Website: lowes
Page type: cart
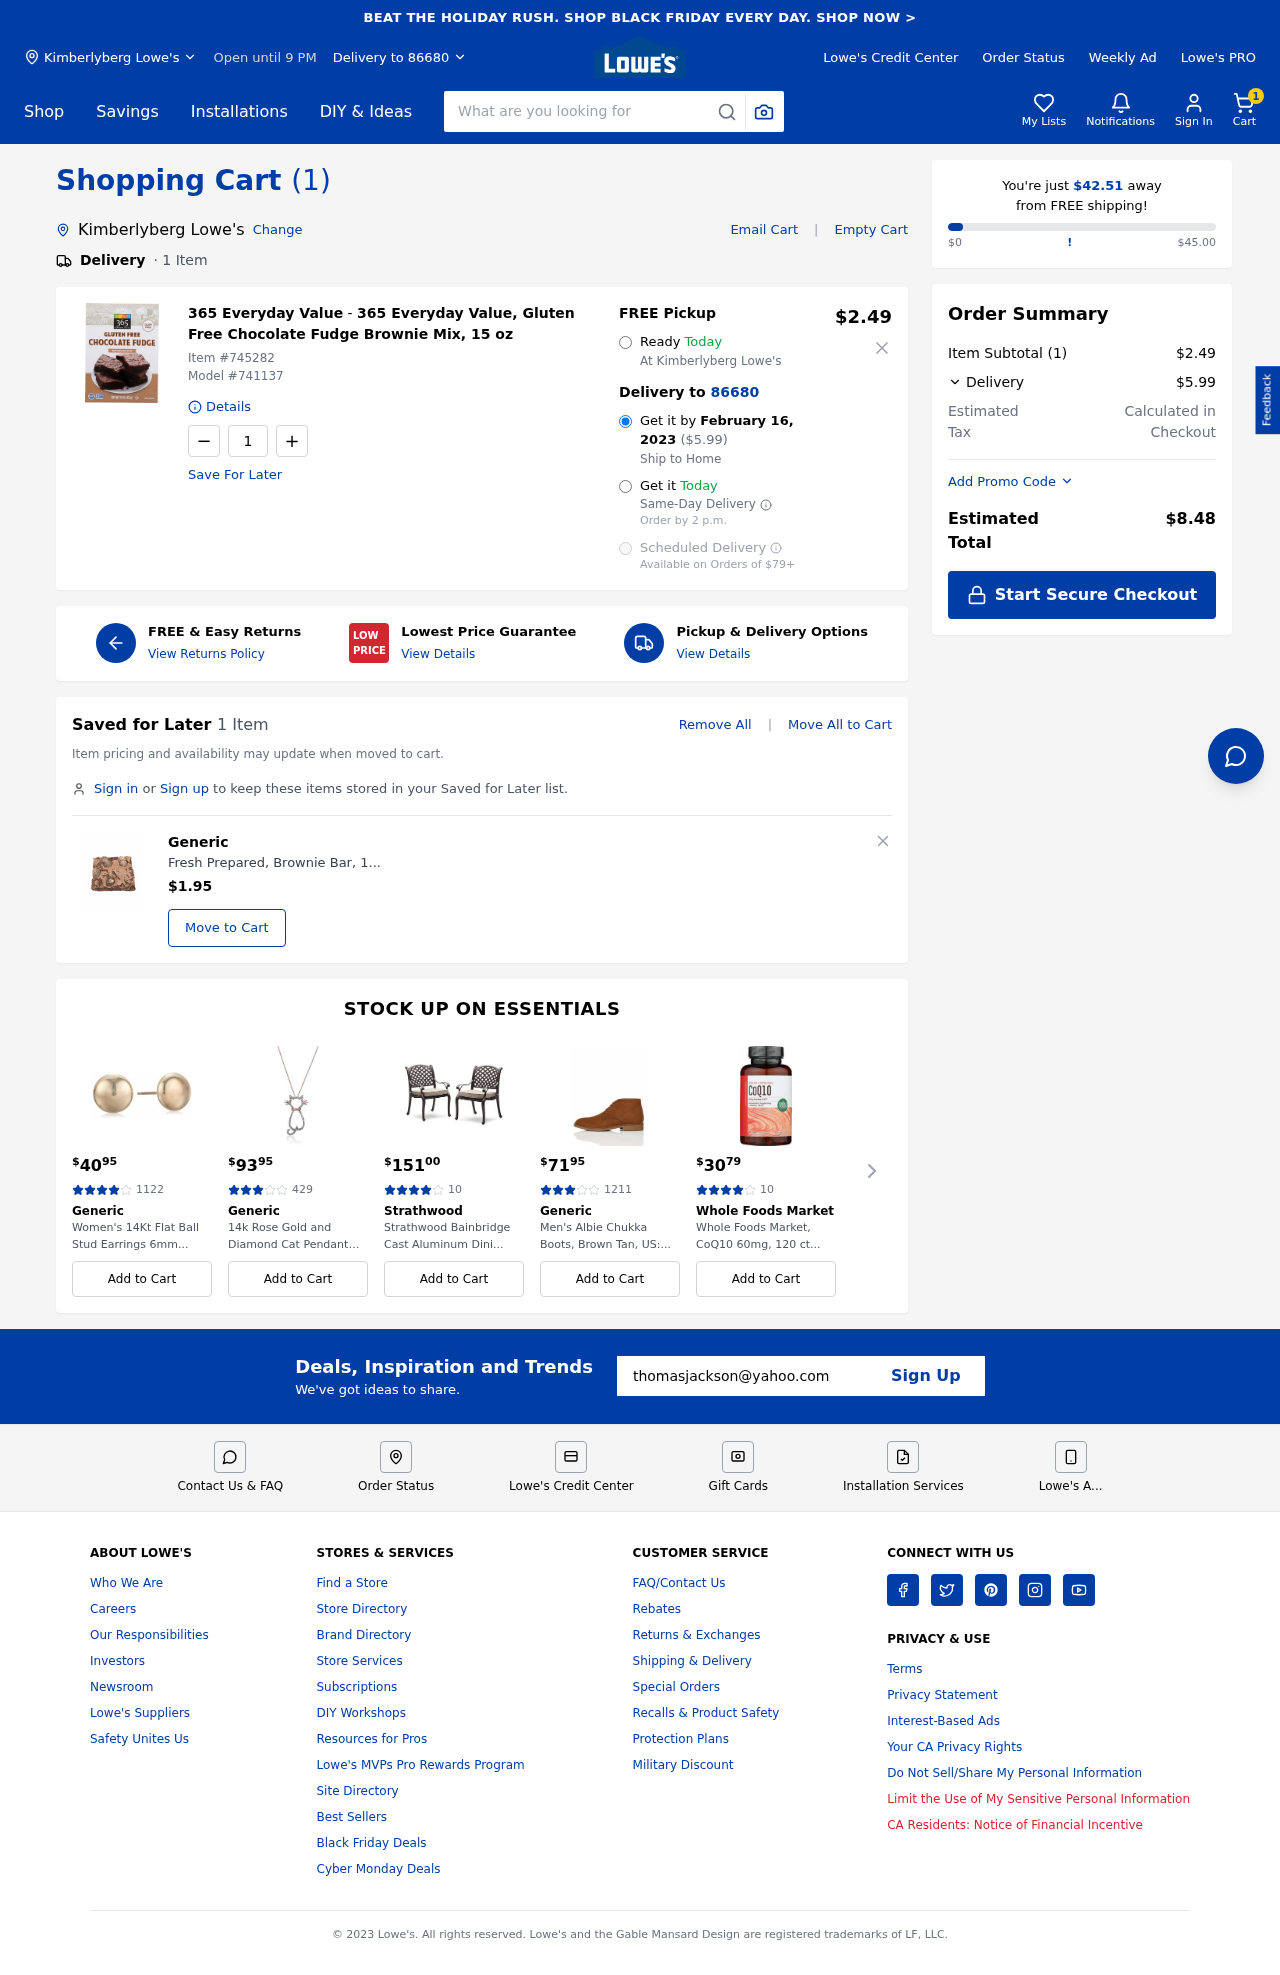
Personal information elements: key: PII_CITY
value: Kimberlyberg Lowe's
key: PII_EMAIL
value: thomasjackson@yahoo.com
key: PII_POSTCODE
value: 86680
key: PII_CITY2
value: Kimberlyberg Lowe's
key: PII_CITY3
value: Kimberlyberg
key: PII_POSTCODE_FULL
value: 86680
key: PII_POSTCODE_NUMERIC
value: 86680
Product elements: key: PRODUCT1_BRAND
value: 365 Everyday Value
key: PRODUCT1_NAME
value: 365 Everyday Value, Gluten Free Chocolate Fudge Brownie Mix, 15 oz
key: PRODUCT1_PRICE
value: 2.49
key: PRODUCT1_QUANTITY
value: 1
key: PRODUCT2_BRAND
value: Generic
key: PRODUCT2_NAME
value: Fresh Prepared, Brownie Bar, 1.8 Oz (1 Count)
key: PRODUCT2_PRICE
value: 1.95
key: PRODUCT1_ITEM_NUMBER
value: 745282
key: PRODUCT1_MODEL_NUMBER
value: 741137
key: PRODUCT3_PRICE
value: $4095
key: PRODUCT3_NUM_RATINGS
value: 1122
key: PRODUCT3_BRAND
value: Generic
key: PRODUCT3_NAME
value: Women's 14Kt Flat Ball Stud Earrings 6mm...
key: PRODUCT4_PRICE
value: $9395
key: PRODUCT4_NUM_RATINGS
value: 429
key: PRODUCT4_BRAND
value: Generic
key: PRODUCT4_NAME
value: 14k Rose Gold and Diamond Cat Pendant Ne...
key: PRODUCT5_PRICE
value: $15100
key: PRODUCT5_NUM_RATINGS
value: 10
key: PRODUCT5_BRAND
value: Strathwood
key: PRODUCT5_NAME
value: Strathwood Bainbridge Cast Aluminum Dini...
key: PRODUCT6_PRICE
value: $7195
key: PRODUCT6_NUM_RATINGS
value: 1211
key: PRODUCT6_BRAND
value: Generic
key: PRODUCT6_NAME
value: Men's Albie Chukka Boots, Brown Tan, US:...
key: PRODUCT7_PRICE
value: $3079
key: PRODUCT7_NUM_RATINGS
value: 10
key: PRODUCT7_BRAND
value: Whole Foods Market
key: PRODUCT7_NAME
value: Whole Foods Market, CoQ10 60mg, 120 ct...
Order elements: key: ORDER_NUM_ITEMS
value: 1
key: ORDER_DELIVERY_DATE
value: February 16, 2023
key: ORDER_SHIPPING_COST2
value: $5.99
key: ORDER_SHIPPING_AWAY
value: $42.51
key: ORDER_SUBTOTAL
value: $2.49
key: ORDER_SHIPPING_COST
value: $5.99
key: ORDER_TOTAL
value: $8.48
Search elements: key: HEADER_SEARCH
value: What are you looking for
Other elements: key: SAVED_NUM_ITEMS
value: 1 Item